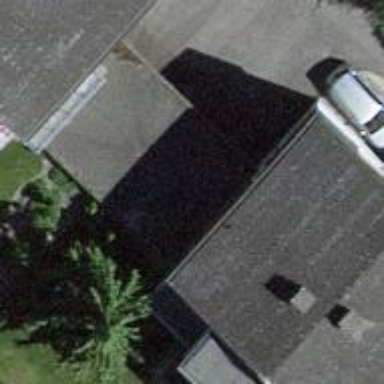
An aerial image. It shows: Garage.